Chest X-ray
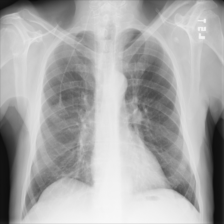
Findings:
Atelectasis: negative
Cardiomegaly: negative
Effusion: negative
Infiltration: negative
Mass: negative
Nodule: negative
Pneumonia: negative
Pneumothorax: negative
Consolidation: negative
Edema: negative
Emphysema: negative
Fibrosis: negative
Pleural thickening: negative
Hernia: negative